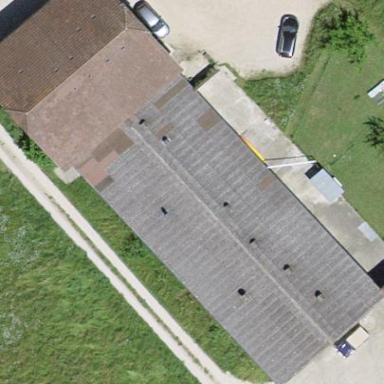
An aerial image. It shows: Barn.